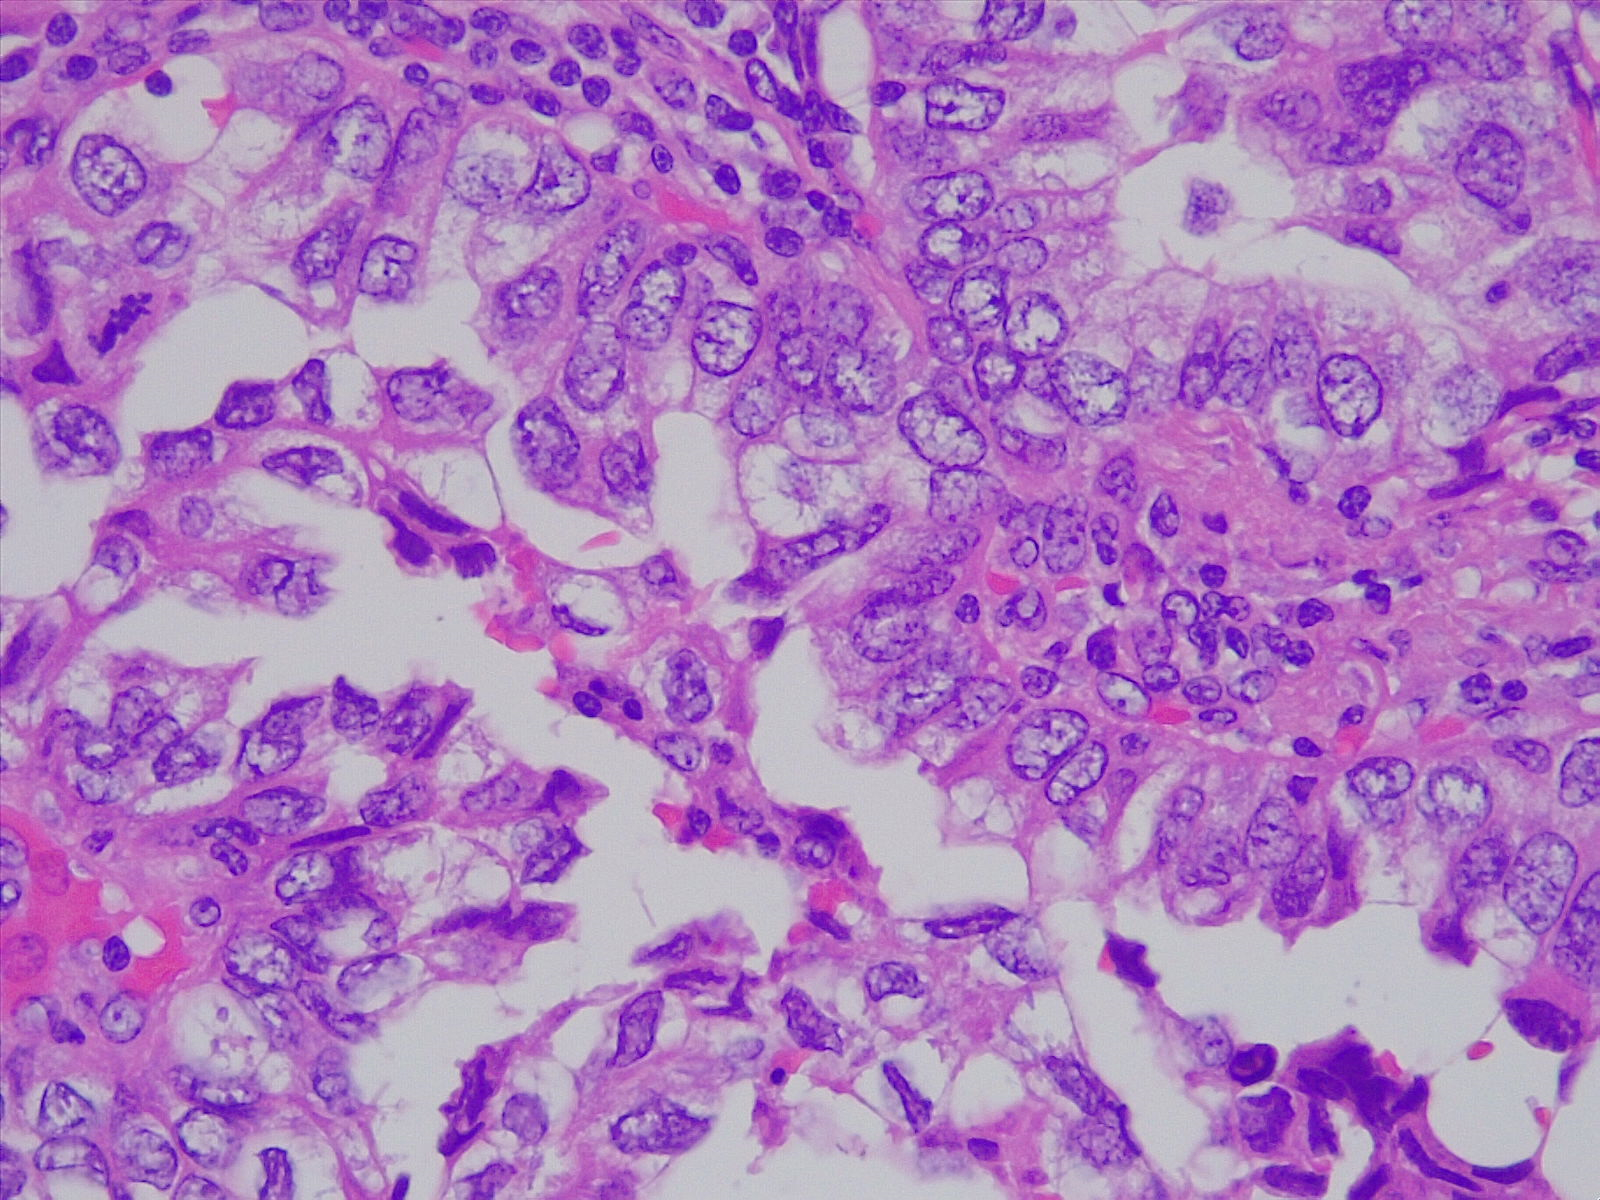
Label: lung adenocarcinoma, poorly differentiated